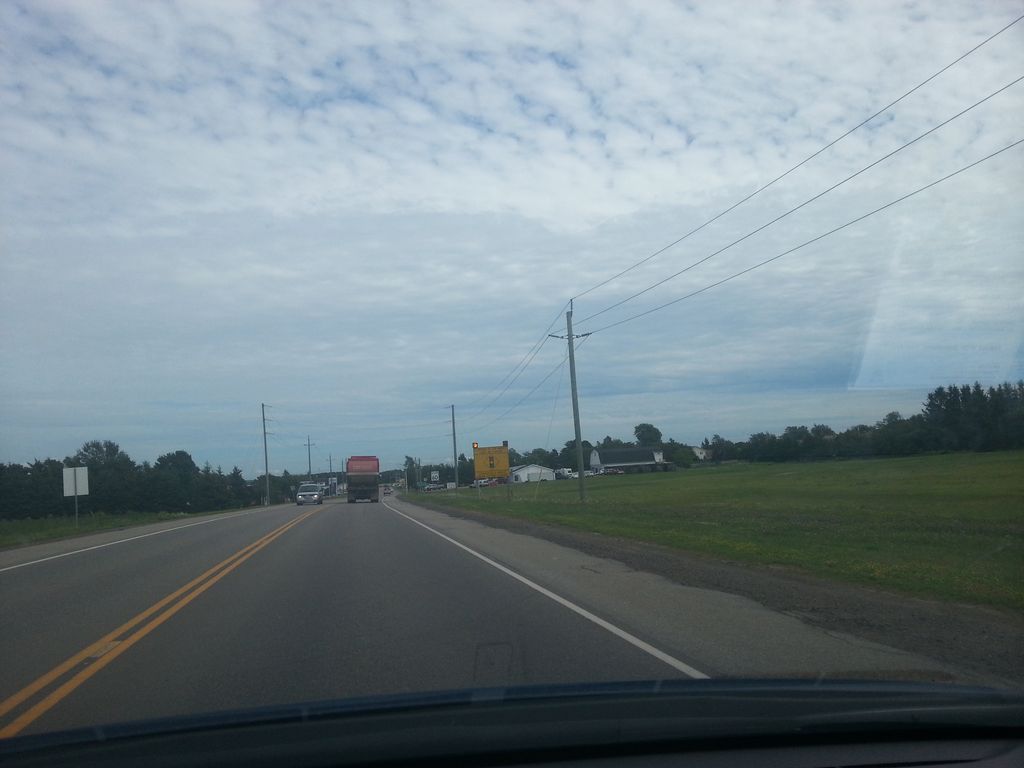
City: charlottetown